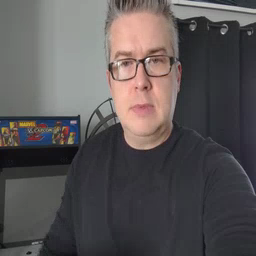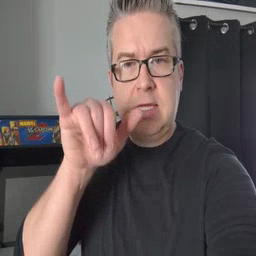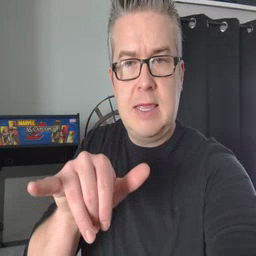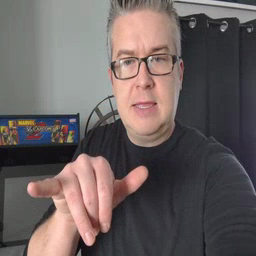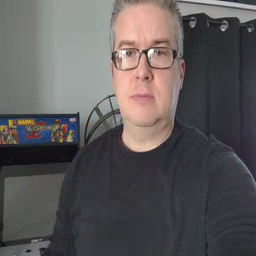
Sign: stay